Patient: sex F, age 55
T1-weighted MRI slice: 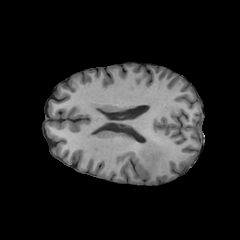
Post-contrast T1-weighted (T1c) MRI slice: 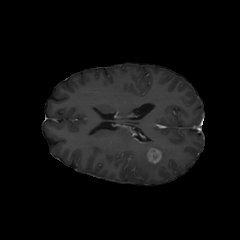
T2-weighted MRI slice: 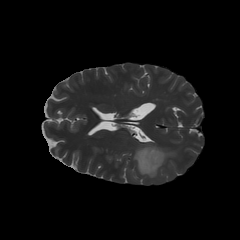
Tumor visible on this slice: yes
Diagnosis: Glioblastoma, IDH-wildtype
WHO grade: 4